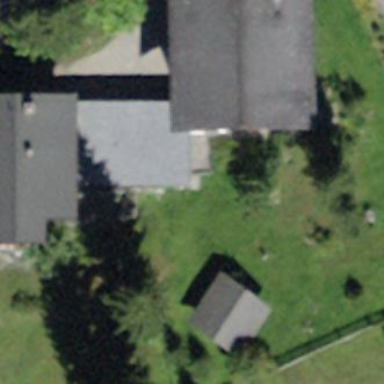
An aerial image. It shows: Building with tiled roof.